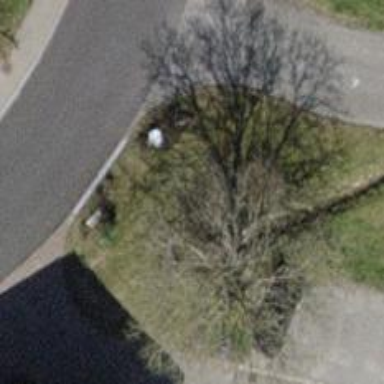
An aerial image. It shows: Brown bench.